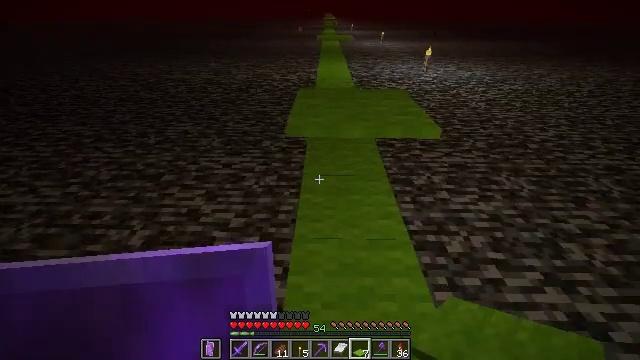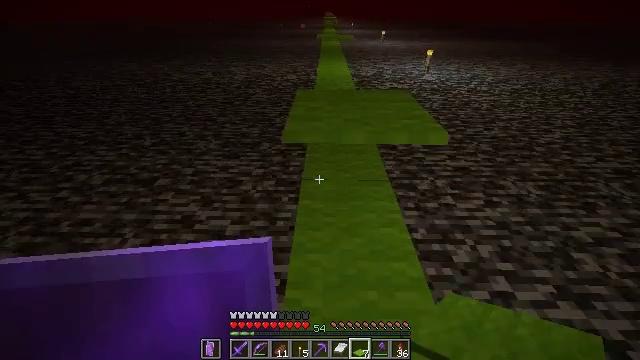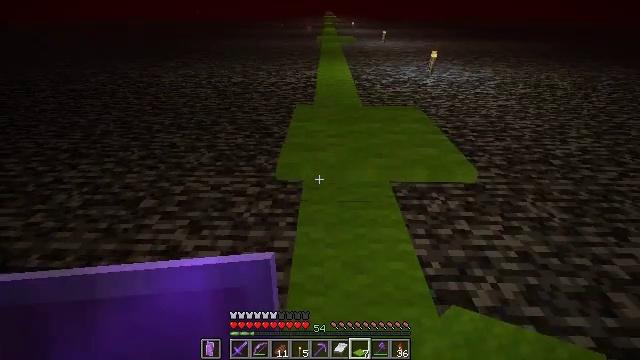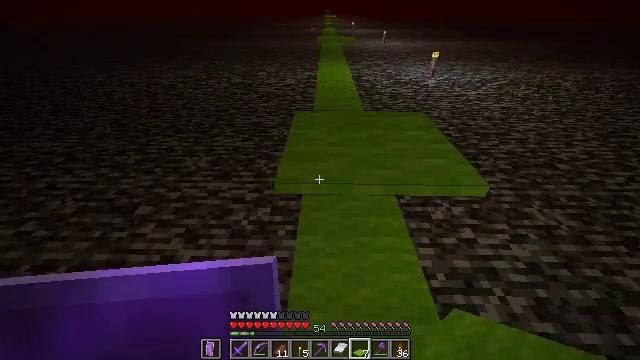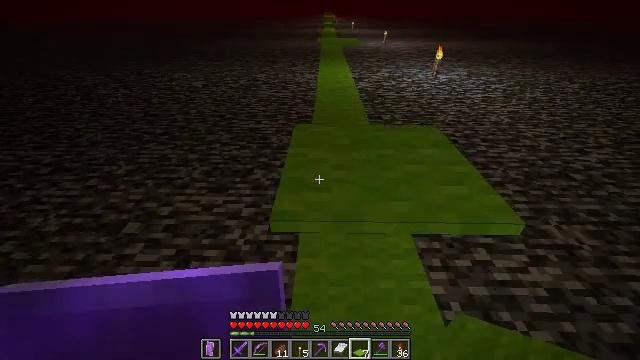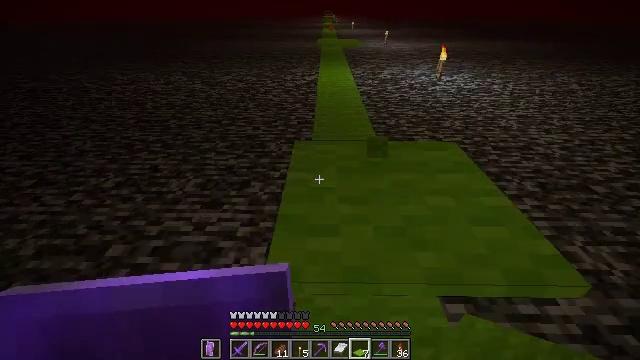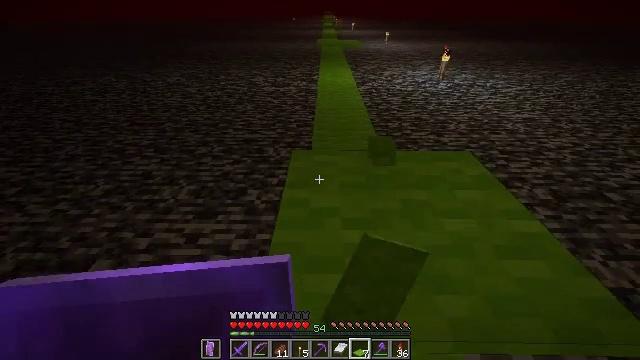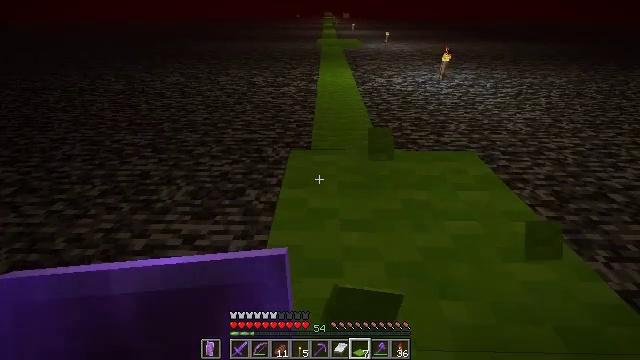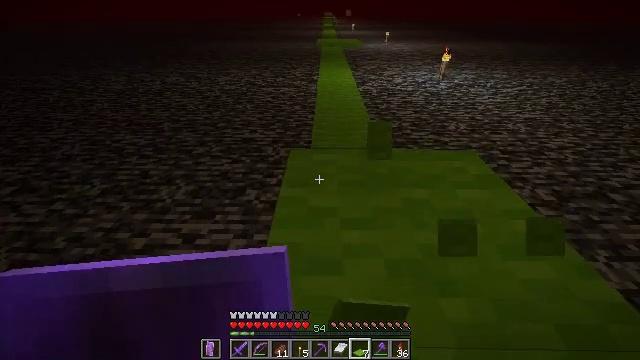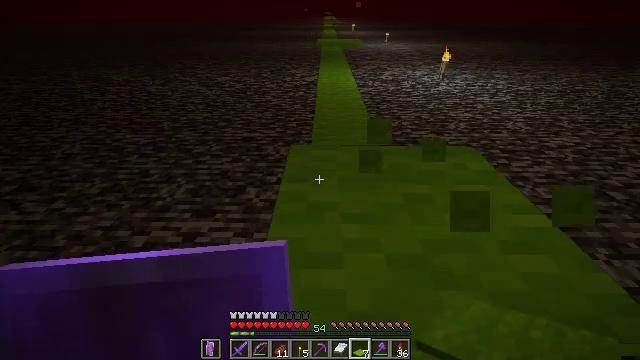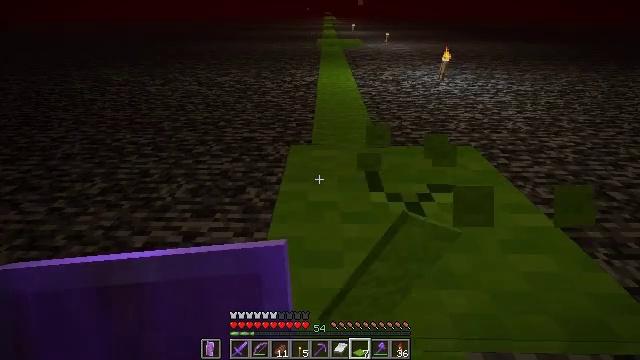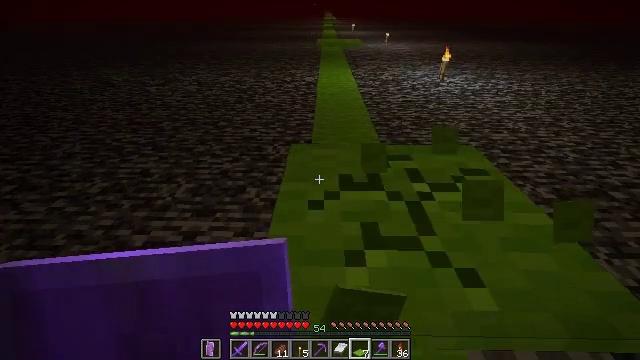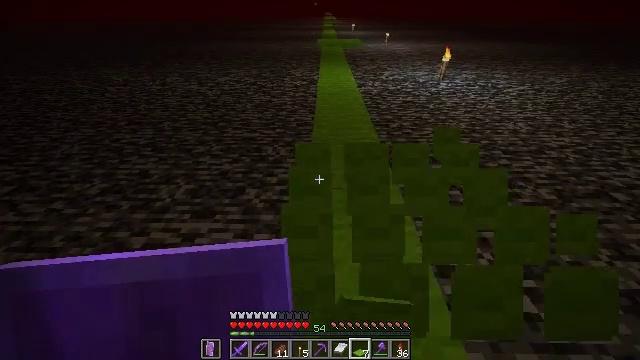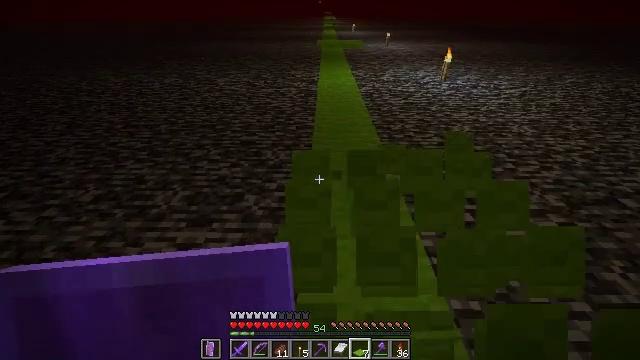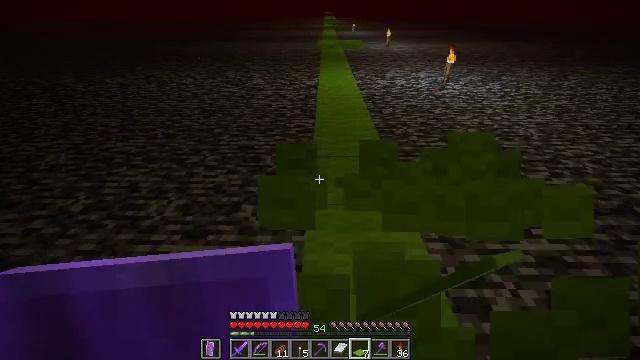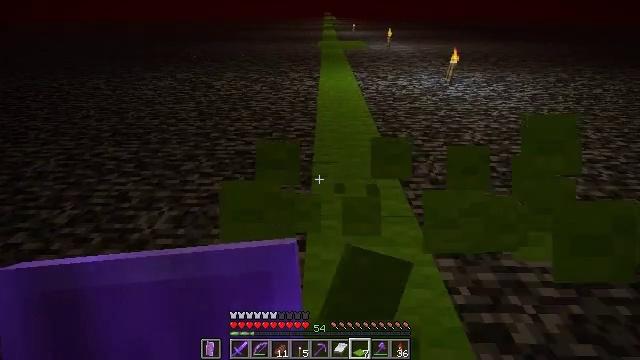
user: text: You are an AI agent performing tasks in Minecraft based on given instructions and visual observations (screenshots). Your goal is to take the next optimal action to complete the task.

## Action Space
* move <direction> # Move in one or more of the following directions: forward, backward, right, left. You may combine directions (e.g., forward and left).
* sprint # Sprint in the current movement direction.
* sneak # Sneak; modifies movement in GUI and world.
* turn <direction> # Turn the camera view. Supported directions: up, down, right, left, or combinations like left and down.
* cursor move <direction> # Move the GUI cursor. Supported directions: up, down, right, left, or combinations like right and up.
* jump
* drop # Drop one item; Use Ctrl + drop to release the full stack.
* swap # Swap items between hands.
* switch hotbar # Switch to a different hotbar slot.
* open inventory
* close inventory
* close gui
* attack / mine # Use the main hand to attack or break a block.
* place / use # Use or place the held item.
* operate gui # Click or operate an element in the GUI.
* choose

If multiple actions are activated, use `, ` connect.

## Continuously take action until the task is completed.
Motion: motion action
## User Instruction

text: Mine the lime carpet.
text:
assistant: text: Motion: move forward
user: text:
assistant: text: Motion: move forward
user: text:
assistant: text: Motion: move forward
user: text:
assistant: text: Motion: move forward
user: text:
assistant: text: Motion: move forward, attack / mine
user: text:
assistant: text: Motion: move forward, attack / mine
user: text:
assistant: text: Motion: move forward, attack / mine
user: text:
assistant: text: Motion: move forward, attack / mine
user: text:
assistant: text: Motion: move forward, attack / mine
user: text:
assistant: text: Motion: move forward, attack / mine
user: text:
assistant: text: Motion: move forward, attack / mine
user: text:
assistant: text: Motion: move forward, attack / mine
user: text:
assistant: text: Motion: move forward, attack / mine
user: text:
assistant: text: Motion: move forward, attack / mine
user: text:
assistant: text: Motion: move forward, attack / mine
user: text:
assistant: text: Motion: move forward
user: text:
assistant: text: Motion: no_op